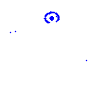
Particle: proton